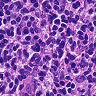
Metastatic tissue present: no